Question: I am trying to find some value drops and classify the complete drop as TRUE or FALSE. Here is some example data with visualization:
'''
df <- data.frame(time = c(1:14),
value = c(100, 102, 102, 90, 99, 99, 96, 96, 94, 94, 96, 96, 97, 97))
library(ggplot2)
ggplot(df, aes(x = time, y = value)) +
geom_step() +
geom_point()
'''

<URL>
I would like to find the time steps (3,4,5,6) and (8,9,10,11,12) because I am trying to find values which if the difference with next value < 0 and its next difference stays the same or jumps, that should be the drop. Here is a for-loop I tried:
'''
values <- df$value
result <- rep("FALSE", length(values))
for (i in 2:(length(values)-1)) {
if (values[i] < values[i-1] && (values[i+1] >= values[i])) {
result[i-1] <- "TRUE"
result[i] <- "TRUE"
result[i+1] <- "TRUE"
}
}
result
#> [1] "FALSE" "FALSE" "TRUE" "TRUE" "TRUE" "TRUE" "TRUE" "TRUE" "TRUE"
#> [10] "TRUE" "FALSE" "FALSE" "FALSE" "FALSE"
'''
<URL>
But the problem with this is that it thinks that at timestamp 7 it is a value drop, but the next value is although the same but after that drops which isn't the clean drop/jump (the U form) I am looking for.
So I was wondering if anyone knows how to find these kind of value drops/jumps in R?
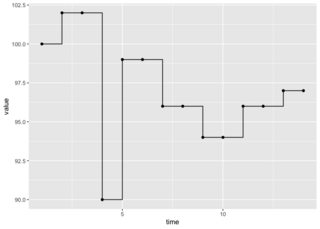
Answer: A for loop using an anchor ('ilast'):
'''
v <- c(100, 102, 102, 90, 99, 99, 96, 96, 94, 94, 96, 96, 97, 97)
d <- diff(v)
out <- vector("list", length(d)%/%2)
io <- 0L
fall <- FALSE
for (i in 1:length(d)) {
if (d[i] < 0) {
ilast <- i
fall <- TRUE
} else if (d[i] > 0) {
if (fall) out[[io <- io + 1L]] <- ilast:(i + 2L)
ilast <- i
fall <- FALSE
}
}
out <- out[1:io]
out
#> [[1]]
#> [1] 3 4 5 6
#>
#> [[2]]
#> [1] 8 9 10 11 12
'''